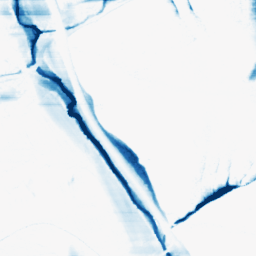
Category: morphological
Decomposition family: morphological_rect
Decomposition parameters: operation: closing
width: 50
height: 3
Upsampling method: linear_exact
Upsampling parameters: scale: 2
Upsampling scale: 2